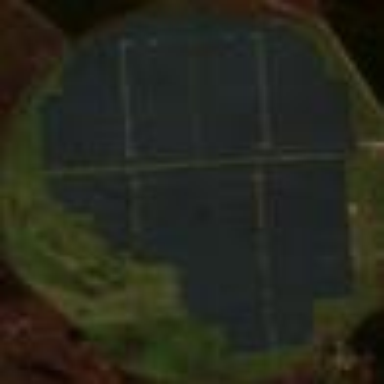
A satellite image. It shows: Solar photovoltaic panel power plant using photovoltaic method.